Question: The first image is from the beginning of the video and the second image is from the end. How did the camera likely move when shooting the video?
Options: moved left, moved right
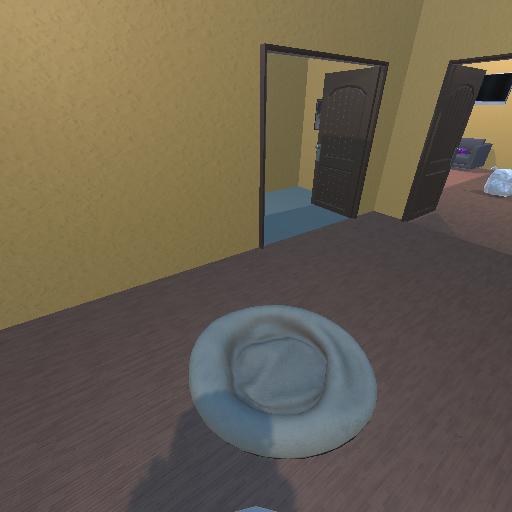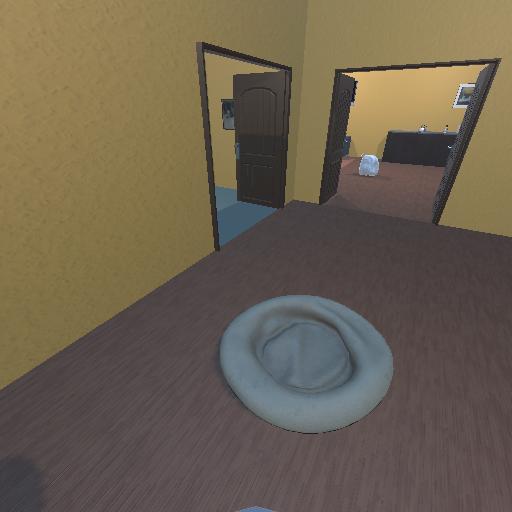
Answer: moved left